Field crop: maize
Growth stage: 1
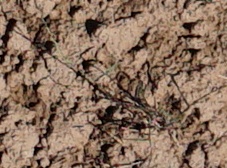
Species: lolium